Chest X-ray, AP view. Patient: 58 years old, sex M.
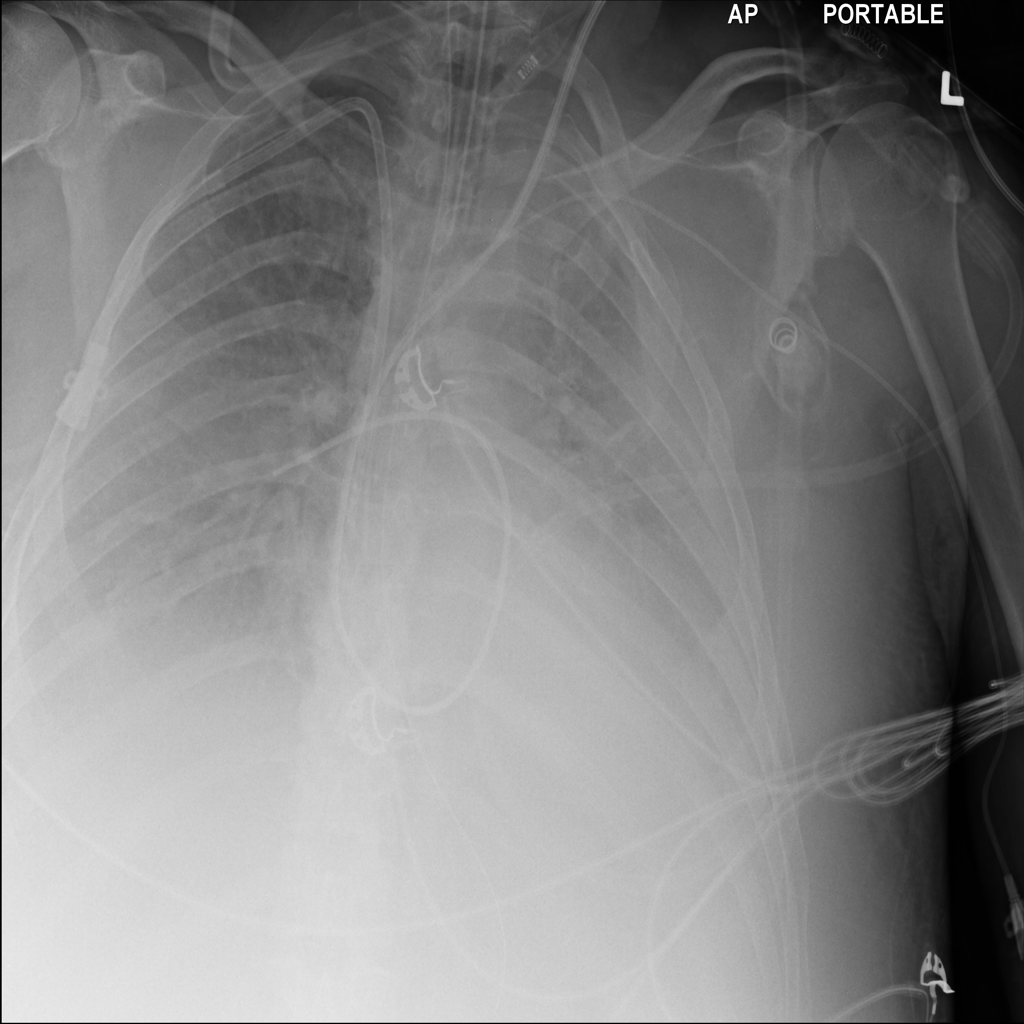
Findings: Effusion